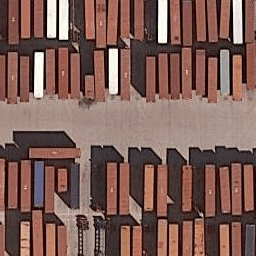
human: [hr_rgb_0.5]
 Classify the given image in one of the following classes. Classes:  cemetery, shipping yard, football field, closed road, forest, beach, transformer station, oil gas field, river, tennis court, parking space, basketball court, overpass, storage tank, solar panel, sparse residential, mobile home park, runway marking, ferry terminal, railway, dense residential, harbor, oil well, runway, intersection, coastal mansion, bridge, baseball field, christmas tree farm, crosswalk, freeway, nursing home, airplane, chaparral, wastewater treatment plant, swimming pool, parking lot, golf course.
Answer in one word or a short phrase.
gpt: shipping yard